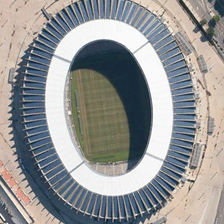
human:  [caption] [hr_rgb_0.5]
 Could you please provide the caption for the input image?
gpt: an oval stadium is near several green trees and cars .

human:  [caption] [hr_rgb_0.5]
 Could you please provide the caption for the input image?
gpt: an oval stadium is near several green trees and cars .

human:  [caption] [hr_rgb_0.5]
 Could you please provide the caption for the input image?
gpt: an oval stadium is near several green trees and cars .

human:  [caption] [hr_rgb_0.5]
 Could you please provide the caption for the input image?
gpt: an oval stadium is near several green trees and cars .

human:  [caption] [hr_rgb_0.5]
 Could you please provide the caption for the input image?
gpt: an oval stadium is near several green trees and cars .